Question: Basically, I have 2 route paths that I would like to hide or change the Path and Controller#Action listings.
Here is a screen shot of the two I'm talking about:

I don't want the following to show as is at all on that error page:
'''
/createcsblog1234 & compscis#new
/createpblog1234 & personalbs#new
'''
I tried changing them from get to post, but it still shows them in the error page as is.
I've checkout some of the answers from other questions and couldn't find anything I was looking for. I was thinking of creating an all-purpose '404' page in case a user enters the wrong url so that I can bypass this error page completely, but I don't know how to that either.
EDIT: Pasting all of config/environments/production.rb file:
'''
Rails.application.configure do
# Settings specified here will take precedence over those in config/application.rb.
# Code is not reloaded between requests.
config.cache_classes = true
# Eager load code on boot. This eager loads most of Rails and
# your application in memory, allowing both threaded web servers
# and those relying on copy on write to perform better.
# Rake tasks automatically ignore this option for performance.
config.eager_load = true
# Full error reports are disabled and caching is turned on.
config.consider_all_requests_local = false
config.action_controller.perform_caching = true
# Enable Rack::Cache to put a simple HTTP cache in front of your application
# Add 'rack-cache' to your Gemfile before enabling this.
# For large-scale production use, consider using a caching reverse proxy like
# NGINX, varnish or squid.
# config.action_dispatch.rack_cache = true
# Disable serving static files from the '/public' folder by default since
# Apache or NGINX already handles this.
config.serve_static_files = ENV['RAILS_SERVE_STATIC_FILES'].present?
# Compress JavaScripts and CSS.
config.assets.js_compressor = :uglifier
# config.assets.css_compressor = :sass
# Do not fallback to assets pipeline if a precompiled asset is missed.
config.assets.compile = false
# Asset digests allow you to set far-future HTTP expiration dates on all assets,
# yet still be able to expire them through the digest params.
config.assets.digest = true
# 'config.assets.precompile' and 'config.assets.version' have moved to config/initializers/assets.rb
# Specifies the header that your server uses for sending files.
# config.action_dispatch.x_sendfile_header = 'X-Sendfile' # for Apache
# config.action_dispatch.x_sendfile_header = 'X-Accel-Redirect' # for NGINX
# Force all access to the app over SSL, use Strict-Transport-Security, and use secure cookies.
# config.force_ssl = true
# Use the lowest log level to ensure availability of diagnostic information
# when problems arise.
config.log_level = :debug
# Prepend all log lines with the following tags.
# config.log_tags = [ :subdomain, :uuid ]
# Use a different logger for distributed setups.
# config.logger = ActiveSupport::TaggedLogging.new(SyslogLogger.new)
# Use a different cache store in production.
# config.cache_store = :mem_cache_store
# Enable serving of images, stylesheets, and JavaScripts from an asset server.
# config.action_controller.asset_host = 'http://assets.example.com'
# Ignore bad email addresses and do not raise email delivery errors.
# Set this to true and configure the email server for immediate delivery to raise delivery errors.
# config.action_mailer.raise_delivery_errors = false
# Enable locale fallbacks for I18n (makes lookups for any locale fall back to
# the I18n.default_locale when a translation cannot be found).
config.i18n.fallbacks = true
# Send deprecation notices to registered listeners.
config.active_support.deprecation = :notify
# Use default logging formatter so that PID and timestamp are not suppressed.
config.log_formatter = ::Logger::Formatter.new
# Do not dump schema after migrations.
config.active_record.dump_schema_after_migration = false
end
'''
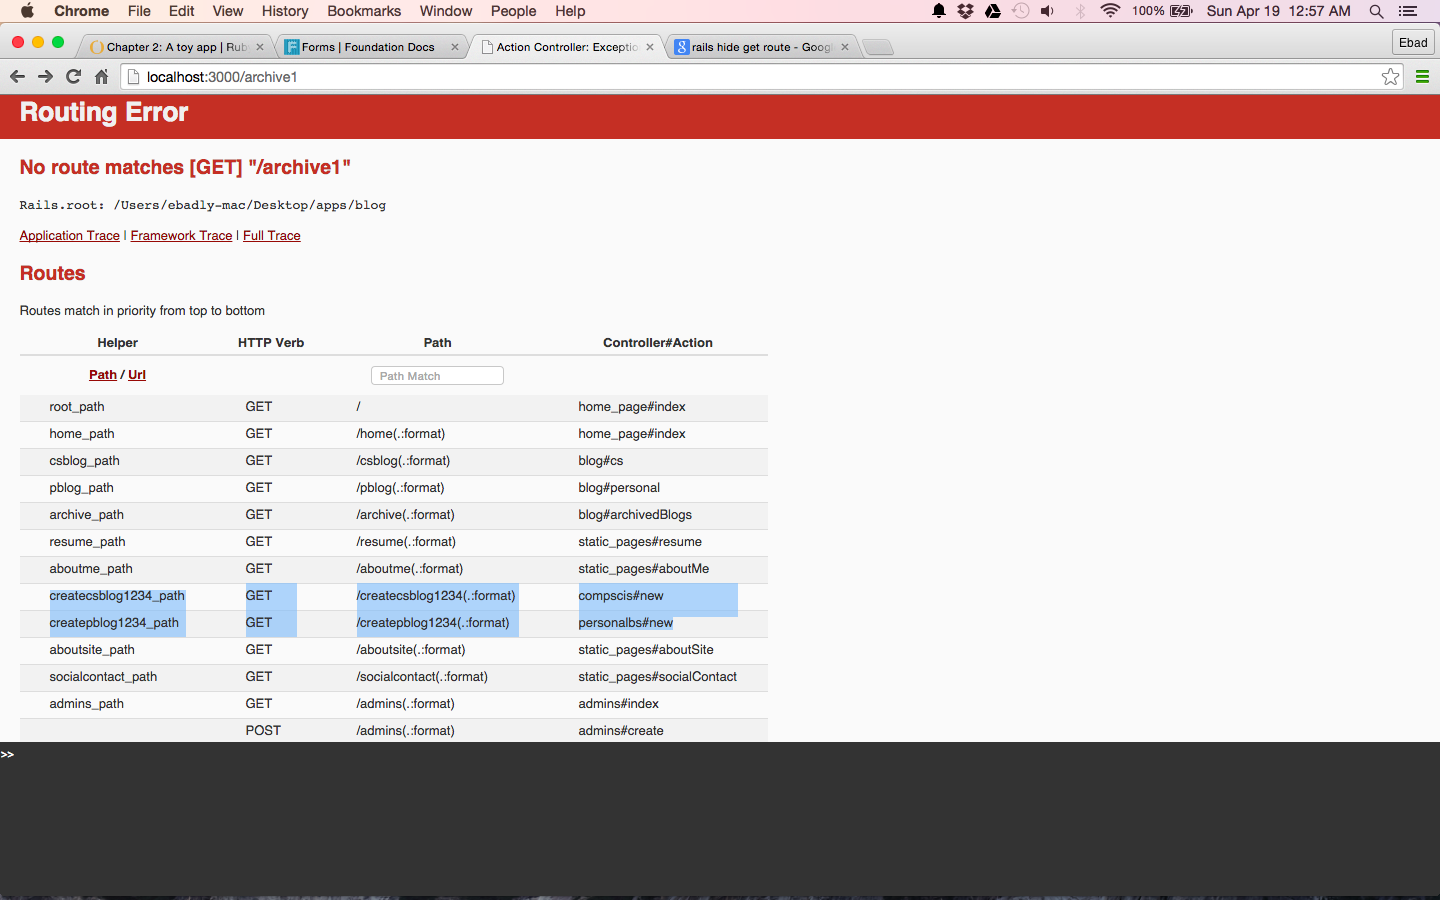
Answer: With standard configuration, the error page is only used while your Rails Environment is set to 'development'.
You can change this in your:
'''
config/enviroment/development.rb
'''
The point is to use this as a debugging resource while developing your website. In 'production' you should instead use a custom 404 page.
To actually remove the routes, you would need to comment out or remove them from your 'routes.rb'
The internal error 'Missing secret_token and secret_key_base for 'production' environment, set these values in config/secrets.yml'
tells you that you have not configured your secret_key properly.
You need a file called 'config/secrets.yml' (this file should be in version-control)
'''
development:
secret_key_base: ---some-code---
test:
secret_key_base: ---some-code---
# Do not keep production secrets in the repository,
# instead read values from the environment.
production:
secret_key_base: <%= ENV["SECRET_KEY_BASE"] %>
'''
And you can generate this secret with 'rake secret'.
(Now I assumed that you are running Rails 4.2)